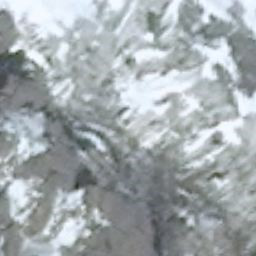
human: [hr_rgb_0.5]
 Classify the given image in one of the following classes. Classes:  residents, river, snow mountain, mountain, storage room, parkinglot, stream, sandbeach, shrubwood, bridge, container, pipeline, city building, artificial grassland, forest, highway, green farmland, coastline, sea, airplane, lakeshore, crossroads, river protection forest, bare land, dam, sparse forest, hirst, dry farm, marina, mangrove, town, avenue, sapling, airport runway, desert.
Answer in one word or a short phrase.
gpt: snow mountain